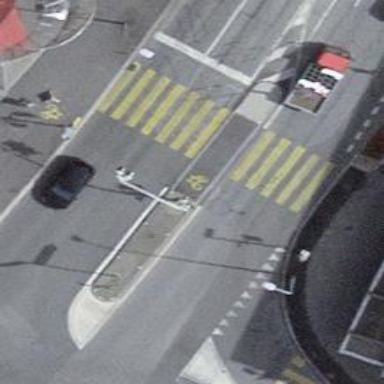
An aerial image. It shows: Crossing with traffic signals and zebra markings on the road. There is pedestrian island at the crossing.